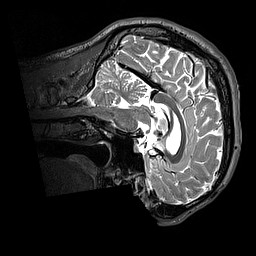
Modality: T2w
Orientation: sagittal
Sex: male
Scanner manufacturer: siemens
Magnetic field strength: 3 T
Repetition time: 3.2 s
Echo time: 0.409 s